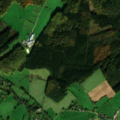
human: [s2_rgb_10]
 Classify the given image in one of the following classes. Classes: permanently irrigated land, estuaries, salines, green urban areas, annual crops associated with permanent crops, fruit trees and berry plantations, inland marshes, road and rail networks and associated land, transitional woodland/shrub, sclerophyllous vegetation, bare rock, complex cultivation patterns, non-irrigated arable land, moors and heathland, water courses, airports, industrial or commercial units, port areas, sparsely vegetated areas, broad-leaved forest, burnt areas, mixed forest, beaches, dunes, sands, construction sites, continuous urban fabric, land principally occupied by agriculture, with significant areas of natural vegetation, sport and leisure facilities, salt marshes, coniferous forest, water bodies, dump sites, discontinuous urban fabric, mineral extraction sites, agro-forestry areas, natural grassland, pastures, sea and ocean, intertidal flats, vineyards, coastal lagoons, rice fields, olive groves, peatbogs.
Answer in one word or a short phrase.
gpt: discontinuous urban fabric, pastures, coniferous forest, mixed forest